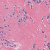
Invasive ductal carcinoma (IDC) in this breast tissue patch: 1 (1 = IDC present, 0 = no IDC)